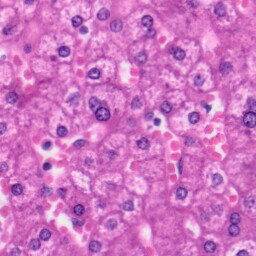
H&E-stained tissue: Liver